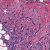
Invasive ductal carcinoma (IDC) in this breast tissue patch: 1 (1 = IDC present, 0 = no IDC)